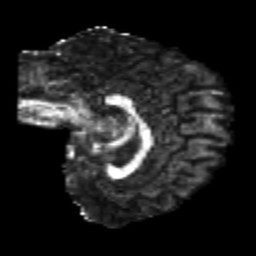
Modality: FA
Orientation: sagittal
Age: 23
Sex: female
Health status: healthy
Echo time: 0.074 s